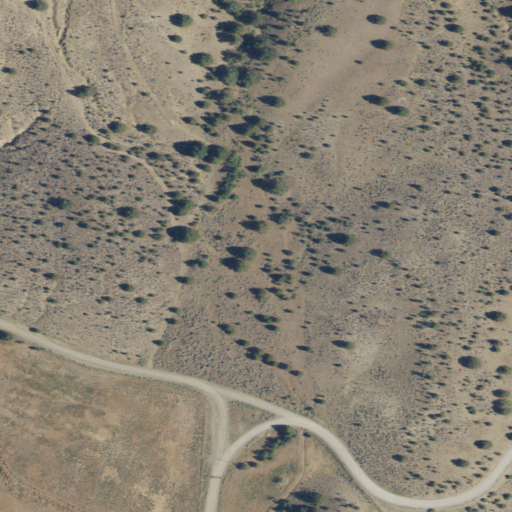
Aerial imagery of valley in Oregon named Brown Draw containing shrub, grassland, and pasture